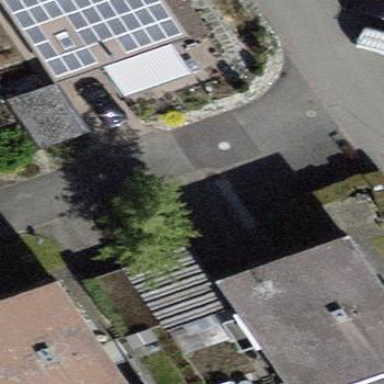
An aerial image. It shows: Building with tile roof.